Question: Is there an easy way of plotting a varying line thickness plot in R?
I have a dataset (with ~50k rows), where each datapoint has an associated size, and I'd like to plot that as lines. Assuming my data looks like this:
'''
library(data.table)
data.table(x = 1:5, y = 1:5, thickness = c(1:4, NA))
# x y thickness
#1: 1 1 1
#2: 2 2 2
#3: 3 3 3
#4: 4 4 4
#5: 5 5 NA
'''
I'd like to achieve the following:
'''
plot(1:2, 1:2, lwd = 1, type = 'l', xlim = c(1,5), ylim = c(1,5))
lines(2:3, 2:3, lwd = 2)
lines(3:4, 3:4, lwd = 3)
lines(4:5, 4:5, lwd = 4)
'''

I understand that I can loop over all points and just do what I did above, but would rather avoid that kind of a solution.
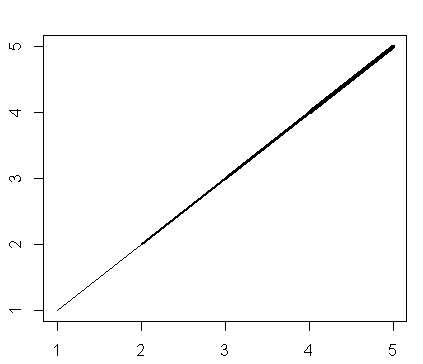
Answer: A ggplot2 solution:
'''
library(data.table)
dt <- data.table(x = 1:5, y = 1:5, thickness = c(1:4, NA))
library(ggplot2)
ggplot(dt, aes(x, y, size=thickness)) + geom_path()
'''